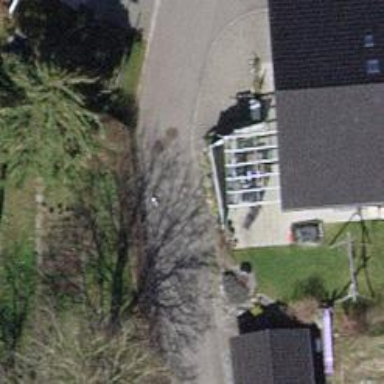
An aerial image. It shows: Residential road with asphalt surface and no sidewalk.